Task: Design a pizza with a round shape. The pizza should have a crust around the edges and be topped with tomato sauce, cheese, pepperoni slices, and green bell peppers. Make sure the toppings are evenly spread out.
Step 470:
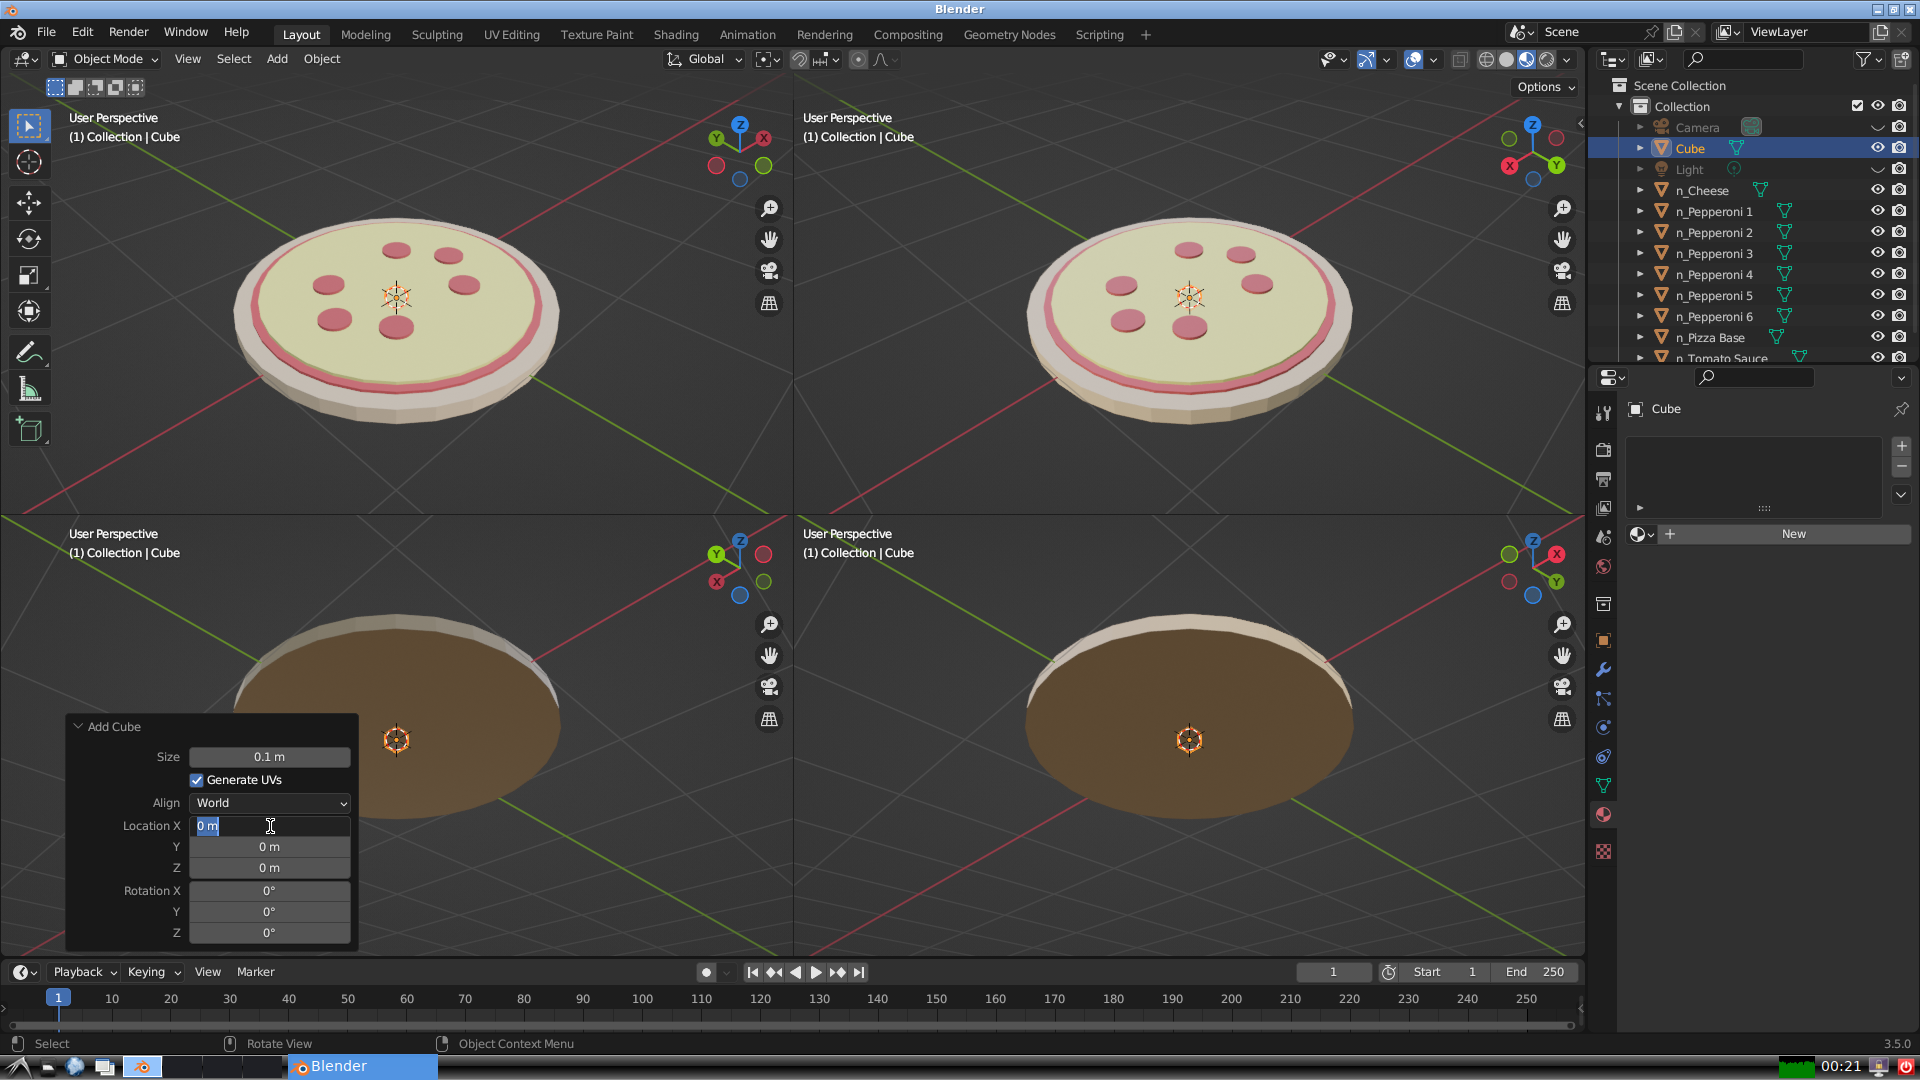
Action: input_text: 0.2